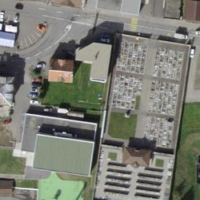
EUNIS habitat code: 54
Species observed at this site:
Plantago major